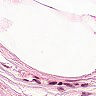
Metastatic tissue present: no